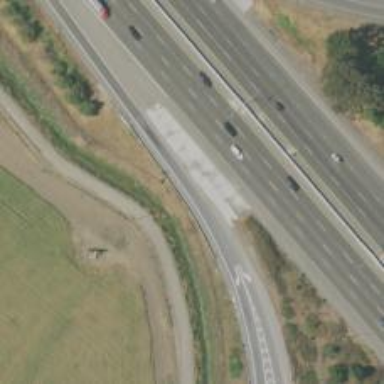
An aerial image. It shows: Motorway link.